Field crop: maize
Growth stage: 2
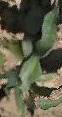
Species: maize